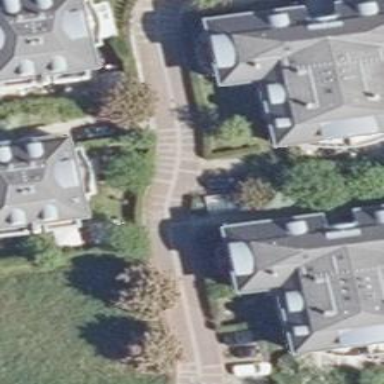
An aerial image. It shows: Residential road lined with residential properties on both sides.